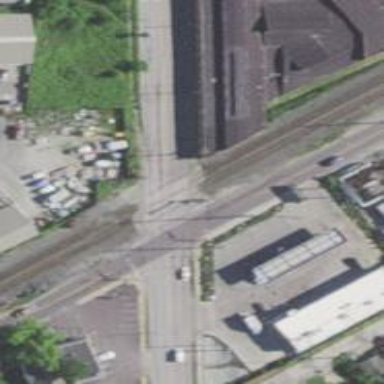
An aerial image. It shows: Crossing for the railway.